Question: There are some blocks in the picture. Find the smallest square area that can place all the small blocks in the area in a suitable way without overlapping. Return the length of the square side.
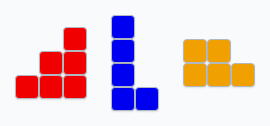
Answer: 4